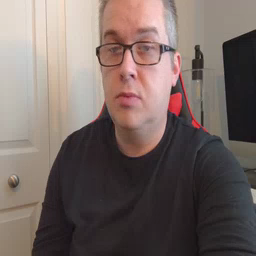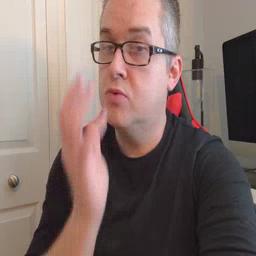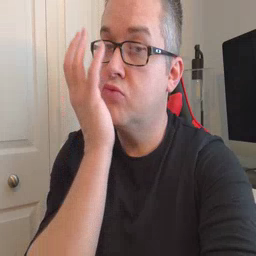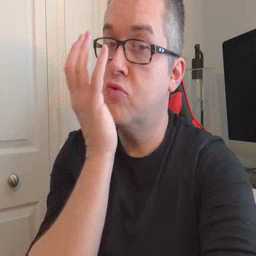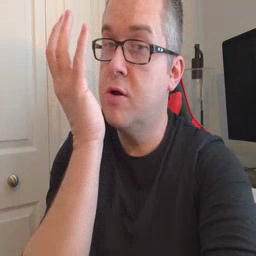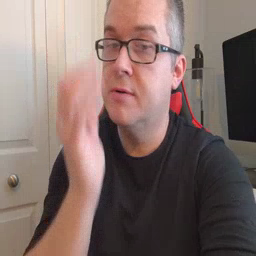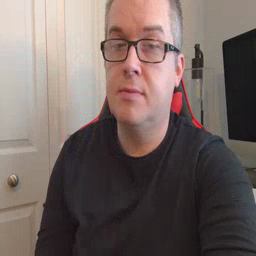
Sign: grass